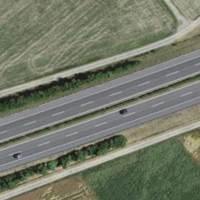
EUNIS habitat code: 57
Species observed at this site:
Corvus corone